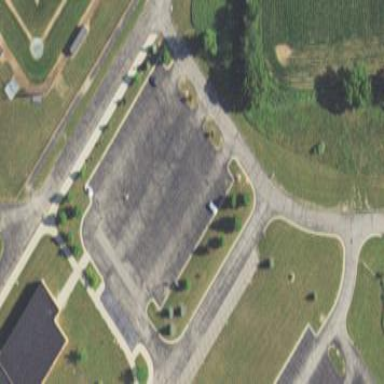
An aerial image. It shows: Parking area.